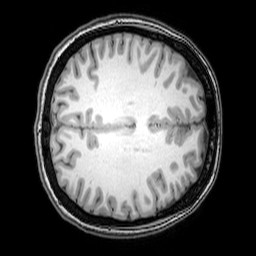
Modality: T1w
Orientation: axial
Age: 24
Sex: female
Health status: healthy
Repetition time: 0.081 s
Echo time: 0.037 s